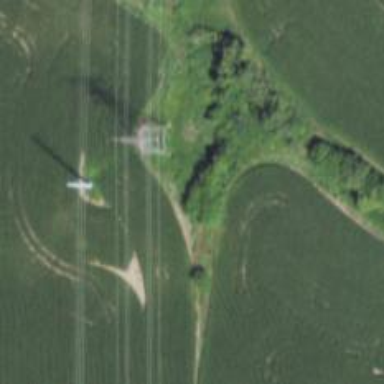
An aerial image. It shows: Lattice structure tower used for power transmission.